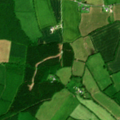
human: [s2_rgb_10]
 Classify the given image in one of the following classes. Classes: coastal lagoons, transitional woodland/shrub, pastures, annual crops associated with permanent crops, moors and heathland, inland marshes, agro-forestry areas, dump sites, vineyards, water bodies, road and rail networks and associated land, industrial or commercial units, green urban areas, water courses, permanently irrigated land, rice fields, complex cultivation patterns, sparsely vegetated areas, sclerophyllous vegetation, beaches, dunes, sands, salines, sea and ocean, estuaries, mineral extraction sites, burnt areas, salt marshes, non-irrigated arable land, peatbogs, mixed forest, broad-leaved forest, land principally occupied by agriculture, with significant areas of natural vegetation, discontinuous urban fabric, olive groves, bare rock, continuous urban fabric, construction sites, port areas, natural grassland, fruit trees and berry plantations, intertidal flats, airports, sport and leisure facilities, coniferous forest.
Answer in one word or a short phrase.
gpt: pastures, complex cultivation patterns, coniferous forest